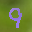
Label: 9